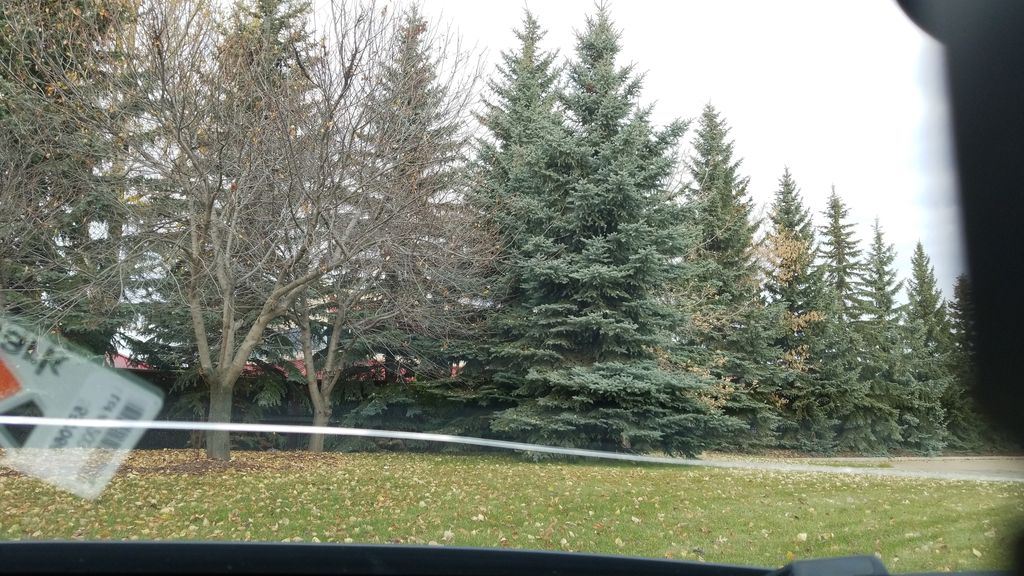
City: edmonton